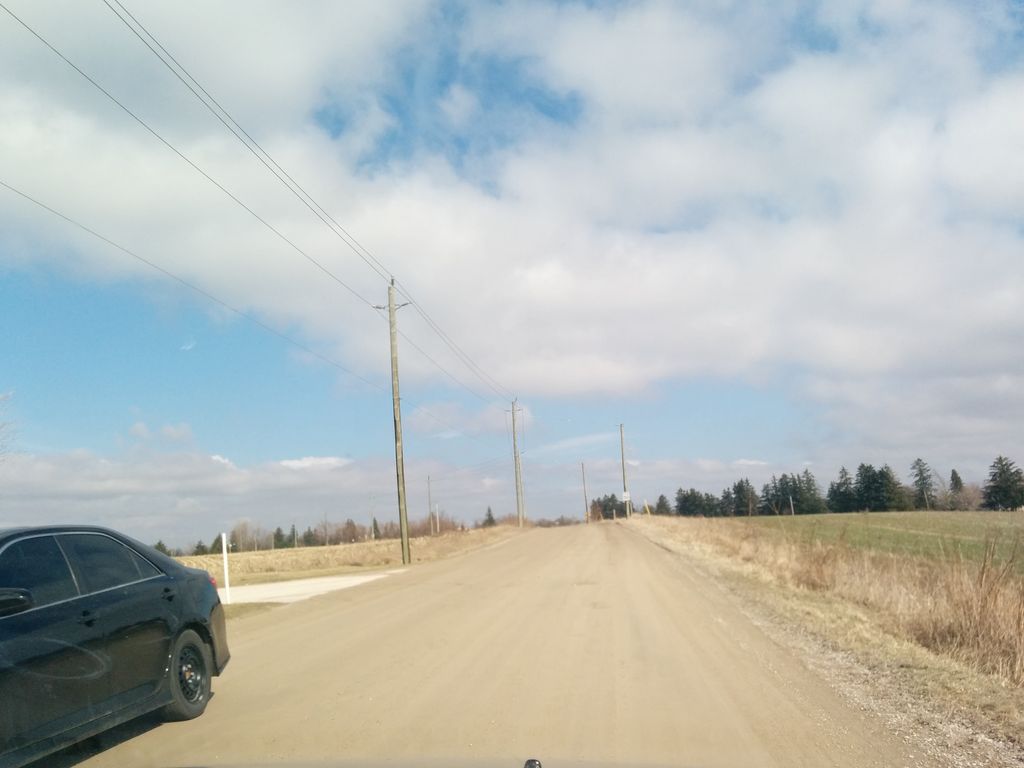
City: kitchener-waterloo